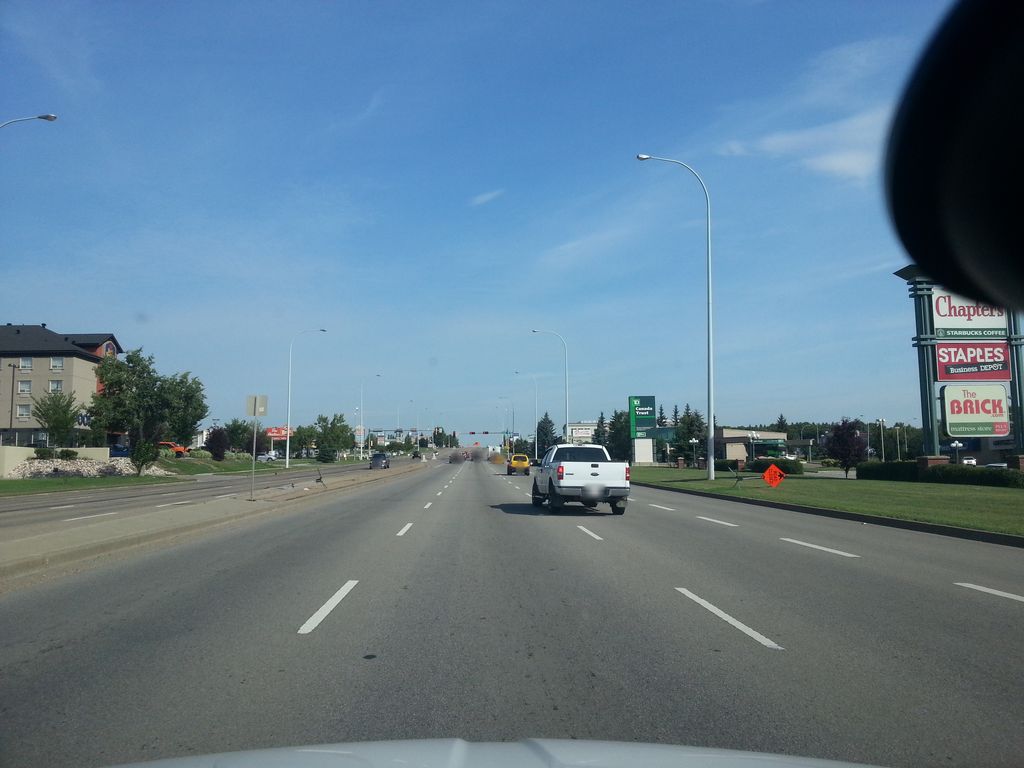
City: edmonton